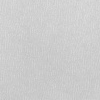
Atmospheric dust classification: dusty